Question: I have a div inside a repeater (ItemTemplate) with the following markup
'''
<div class="bottle listing">
'''
Now for some reason this is being rendered as
'''
<divclass="bottle listing">
'''
Which breaks the page. This is only occurring infrequently and I haven't been able to nail down if it is only occurring in some browsers. Check out this site please:
<URL>
I am viewing it in IE8, but I have been told this page is sometimes broken in Firefox and Chrome. When viewing the source in IE see line 415 "divclass="bottle listing"
Here is a portion of my repeater:
'''
<asp:Repeater ID="repResults" runat="server" OnItemDataBound="repResults_DataBound">
<ItemTemplate>
<div class="row listing">
<div class="bottle listing">
............
</div>
</div>
</ItemTemplate>
</asp:Repeater>
'''
Any ideas??

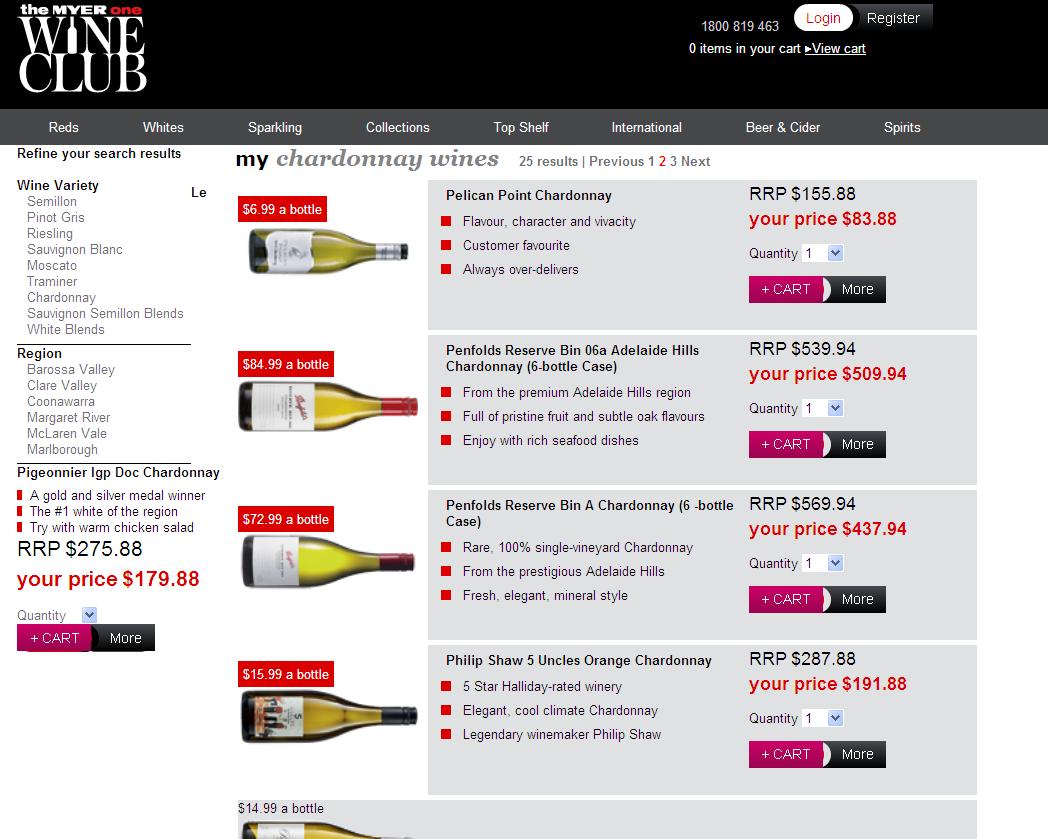
Answer: Actually the real answer was because I was using a White space filter and that in turn was removing spaces in the wrong places.